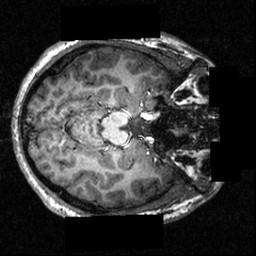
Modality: T1w
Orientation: axial
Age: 20
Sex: male
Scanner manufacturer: siemens
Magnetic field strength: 3.951 T
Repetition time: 1.5 s
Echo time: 0.00335 s